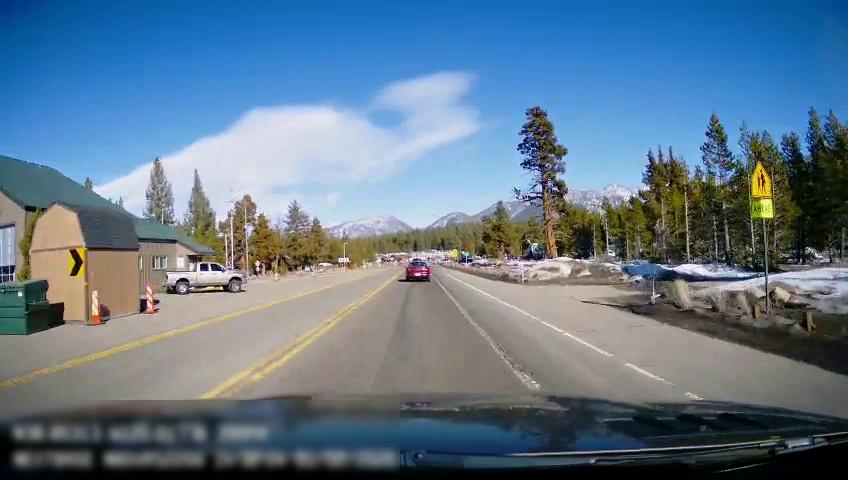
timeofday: Day
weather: Sunny
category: Drivable Space
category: Vehicles | Car
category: Vehicles | Truck
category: Lanes | Current Lane
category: Lanes | Alternate Lane
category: Lanes | Current Lane
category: Lanes | Opposite Lane
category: Traffic | Signs
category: Traffic | Signs
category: Traffic | Signs